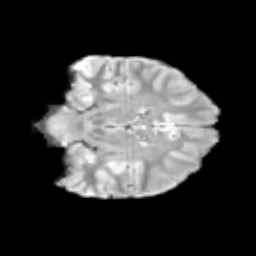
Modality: T2w
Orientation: coronal
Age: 13
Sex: female
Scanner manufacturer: siemens
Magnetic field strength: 3 T
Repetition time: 3.8 s
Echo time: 0.07 s